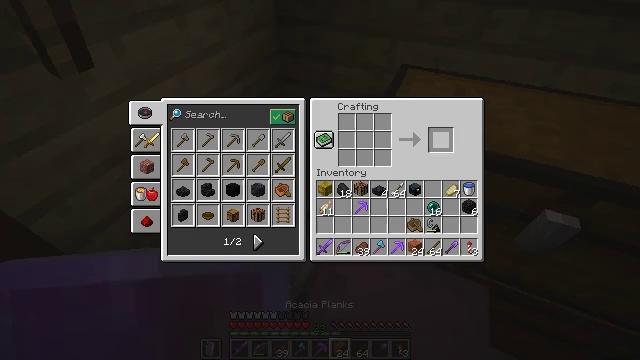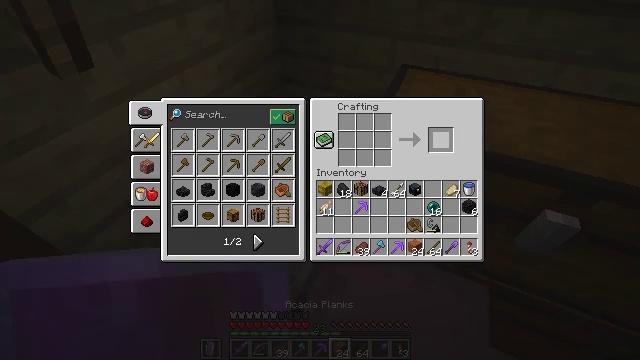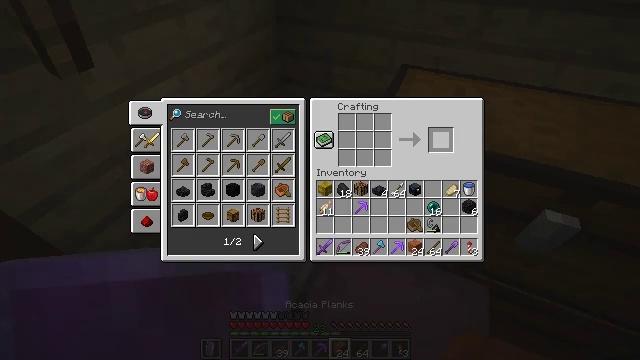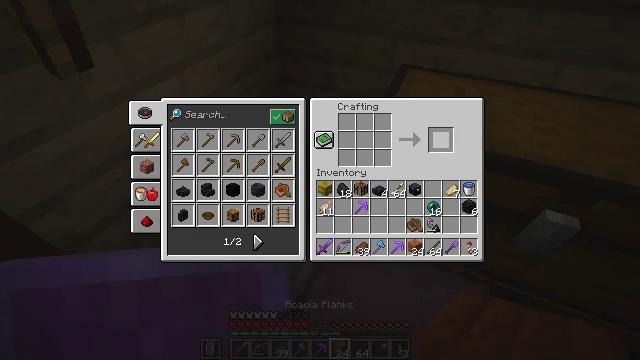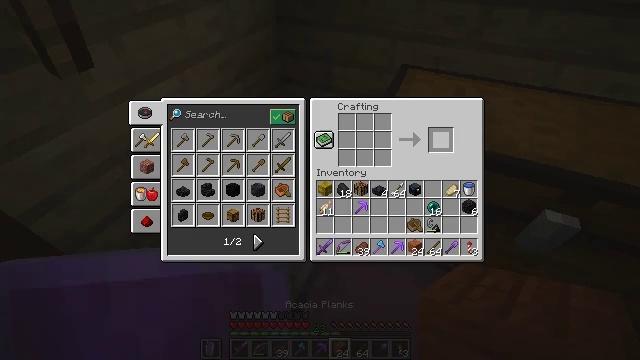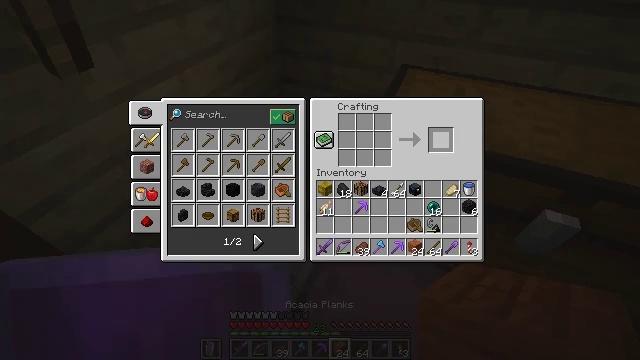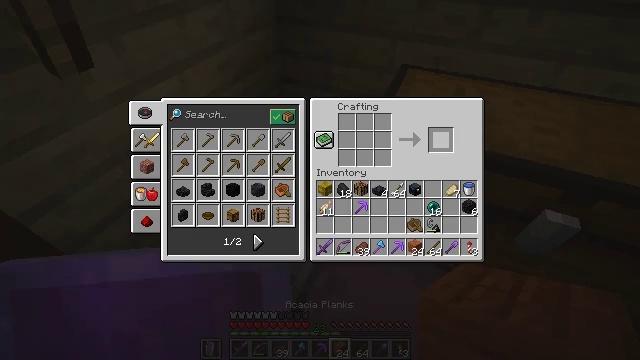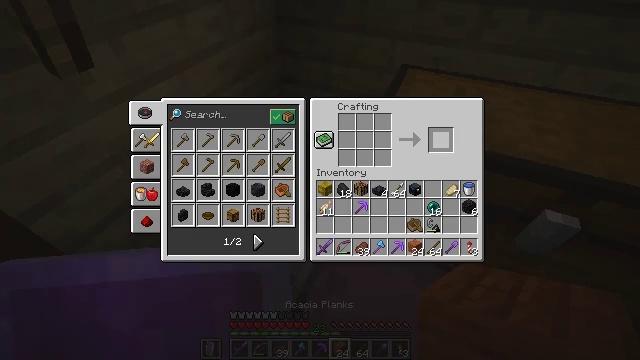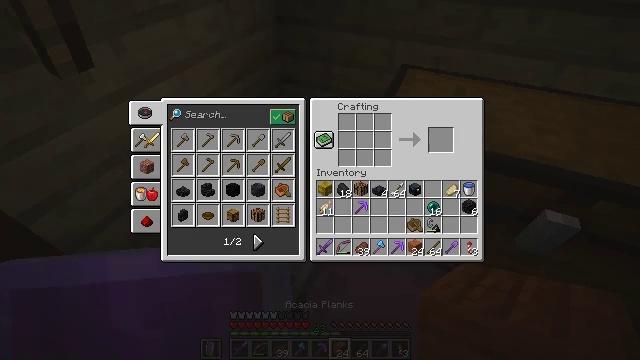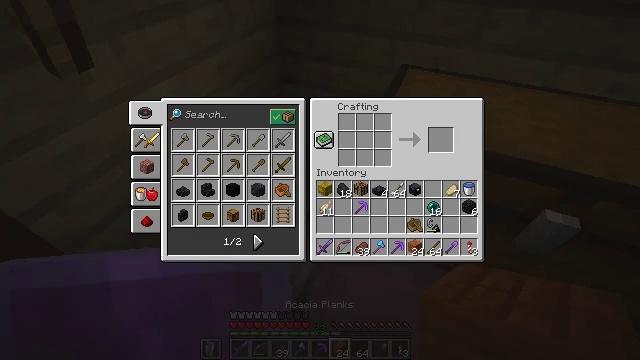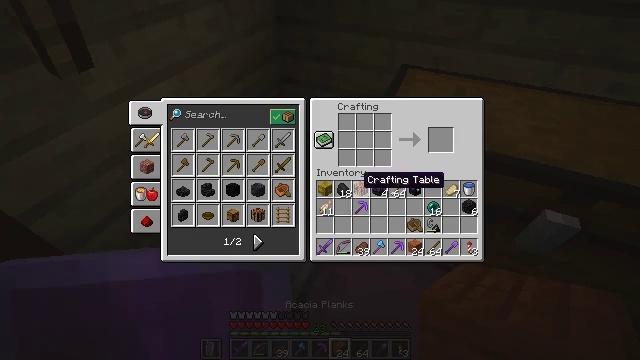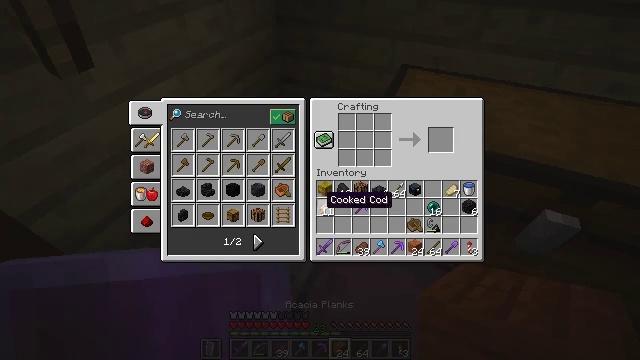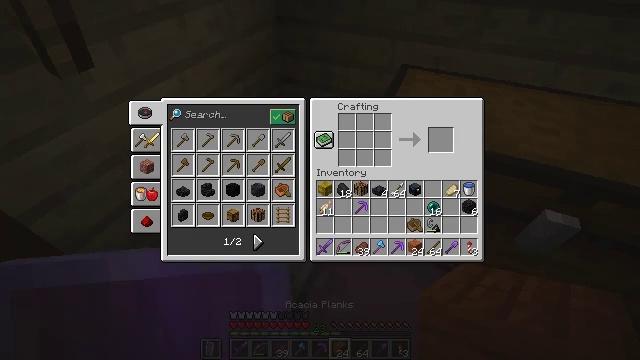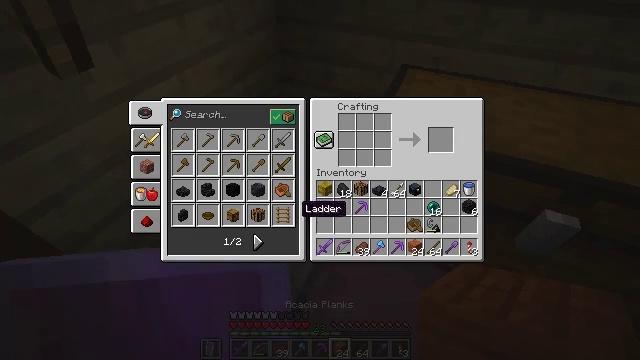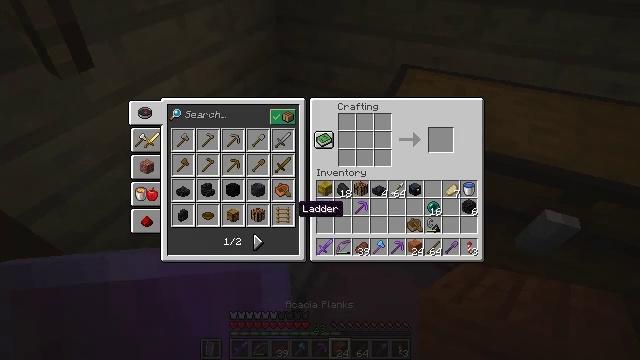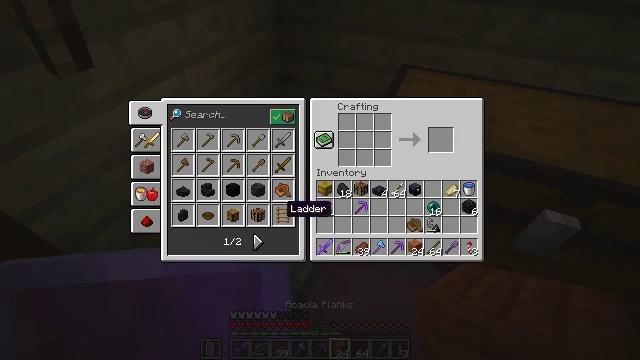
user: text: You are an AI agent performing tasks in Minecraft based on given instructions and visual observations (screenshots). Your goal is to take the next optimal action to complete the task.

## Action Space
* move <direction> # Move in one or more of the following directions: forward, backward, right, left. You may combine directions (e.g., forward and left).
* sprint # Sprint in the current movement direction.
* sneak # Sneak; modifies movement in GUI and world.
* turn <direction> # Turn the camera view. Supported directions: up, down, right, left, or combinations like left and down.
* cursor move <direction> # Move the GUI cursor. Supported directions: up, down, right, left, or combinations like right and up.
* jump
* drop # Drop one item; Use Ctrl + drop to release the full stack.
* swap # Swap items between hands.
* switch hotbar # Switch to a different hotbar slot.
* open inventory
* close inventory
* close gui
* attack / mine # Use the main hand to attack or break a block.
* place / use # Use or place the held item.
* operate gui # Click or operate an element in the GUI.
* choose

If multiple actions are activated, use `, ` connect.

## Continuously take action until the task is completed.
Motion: motion action
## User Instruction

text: Craft an acacia sign.
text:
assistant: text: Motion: sneak, attack / mine
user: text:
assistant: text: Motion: sneak, attack / mine
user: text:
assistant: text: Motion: sneak, attack / mine
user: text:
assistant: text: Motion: sneak
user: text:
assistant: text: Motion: no_op
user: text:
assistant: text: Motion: no_op
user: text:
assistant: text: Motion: no_op
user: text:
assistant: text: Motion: turn left and down
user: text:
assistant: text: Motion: turn left and down
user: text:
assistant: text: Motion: turn left and down
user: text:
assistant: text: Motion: turn left and down
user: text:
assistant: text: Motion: turn left and down
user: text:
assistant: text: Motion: turn left
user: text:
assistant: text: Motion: no_op
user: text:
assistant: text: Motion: turn left
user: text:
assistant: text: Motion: turn left
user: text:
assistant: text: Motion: no_op
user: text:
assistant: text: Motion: no_op
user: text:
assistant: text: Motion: no_op
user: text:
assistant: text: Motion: no_op
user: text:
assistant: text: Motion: no_op
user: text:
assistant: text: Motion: turn down
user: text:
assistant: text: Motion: turn down
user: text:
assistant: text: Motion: no_op
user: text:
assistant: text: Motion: no_op
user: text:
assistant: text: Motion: no_op
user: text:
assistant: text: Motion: no_op
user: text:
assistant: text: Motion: attack / mine
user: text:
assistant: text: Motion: attack / mine
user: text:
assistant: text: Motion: attack / mine